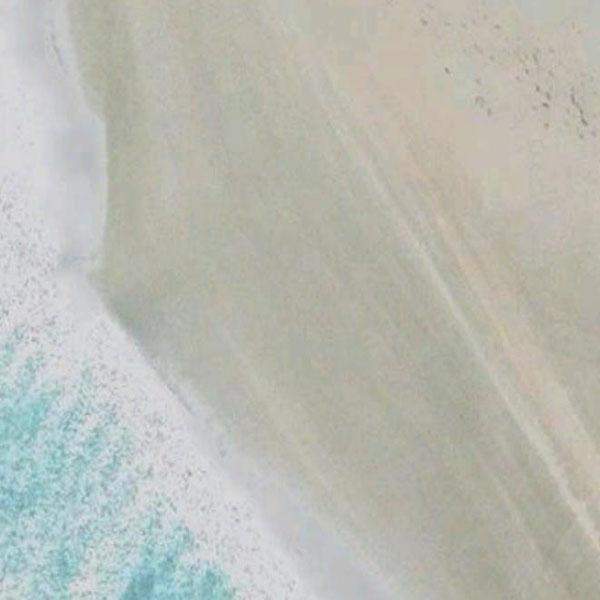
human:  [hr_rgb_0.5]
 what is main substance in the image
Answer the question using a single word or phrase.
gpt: sand